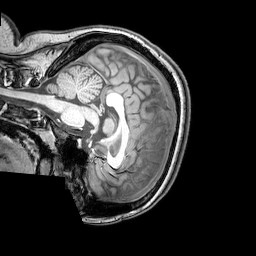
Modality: T1w
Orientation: sagittal
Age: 25
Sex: female
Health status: healthy
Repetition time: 0.081 s
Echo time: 0.037 s